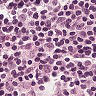
Metastatic tissue present: no